Question: I used 'Detail - Master Application' of Apple's example file.
I edited its 'Main-iPhone.storyboard'like this image.

And happened this error to my application.
'''
2013-12-14 15:13:12.960 IFST[2448:70b] -[UITabBarController topViewController]: unrecognized selector sent to instance 0x8a6c290
2013-12-14 15:13:12.963 IFST[2448:70b] *** Terminating app due to uncaught exception 'NSInvalidArgumentException', reason: '-[UITabBarController topViewController]: unrecognized selector sent to instance 0x8a6c290'
*** First throw call stack:
(
0 CoreFoundation 0x01aa15e4 __exceptionPreprocess + 180
1 libobjc.A.dylib 0x018248b6 objc_exception_throw + 44
2 CoreFoundation 0x01b3e903 -[NSObject(NSObject) doesNotRecognizeSelector:] + 275
3 CoreFoundation 0x01a9190b ___forwarding___ + 1019
4 CoreFoundation 0x01a914ee _CF_forwarding_prep_0 + 14
5 IFST 0x00004d40 -[AppDelegate application:didFinishLaunchingWithOptions:] + 848
6 UIKit 0x0058c355 -[UIApplication _handleDelegateCallbacksWithOptions:isSuspended:restoreState:] + 309
7 UIKit 0x0058cb95 -[UIApplication _callInitializationDelegatesForURL:payload:suspended:] + 1536
8 UIKit 0x005913a8 -[UIApplication _runWithURL:payload:launchOrientation:statusBarStyle:statusBarHidden:] + 824
9 UIKit 0x005a587c -[UIApplication handleEvent:withNewEvent:] + 3447
10 UIKit 0x005a5de9 -[UIApplication sendEvent:] + 85
11 UIKit 0x00593025 _UIApplicationHandleEvent + 736
12 GraphicsServices 0x039042f6 _PurpleEventCallback + 776
13 GraphicsServices 0x03903e01 PurpleEventCallback + 46
14 CoreFoundation 0x01a1cd65 __CFRUNLOOP_IS_CALLING_OUT_TO_A_SOURCE1_PERFORM_FUNCTION__ + 53
15 CoreFoundation 0x01a1ca9b __CFRunLoopDoSource1 + 523
16 CoreFoundation 0x01a4777c __CFRunLoopRun + 2156
17 CoreFoundation 0x01a46ac3 CFRunLoopRunSpecific + 467
18 CoreFoundation 0x01a468db CFRunLoopRunInMode + 123
19 UIKit 0x00590add -[UIApplication _run] + 840
20 UIKit 0x00592d3b UIApplicationMain + 1225
21 IFST 0x0000592d main + 141
22 libdyld.dylib 0x020df70d start + 1
)
libc++abi.dylib: terminating with uncaught exception of type NSException
(lldb)
'''
and SIGABRT.
Why did happened it?
Please tell me.
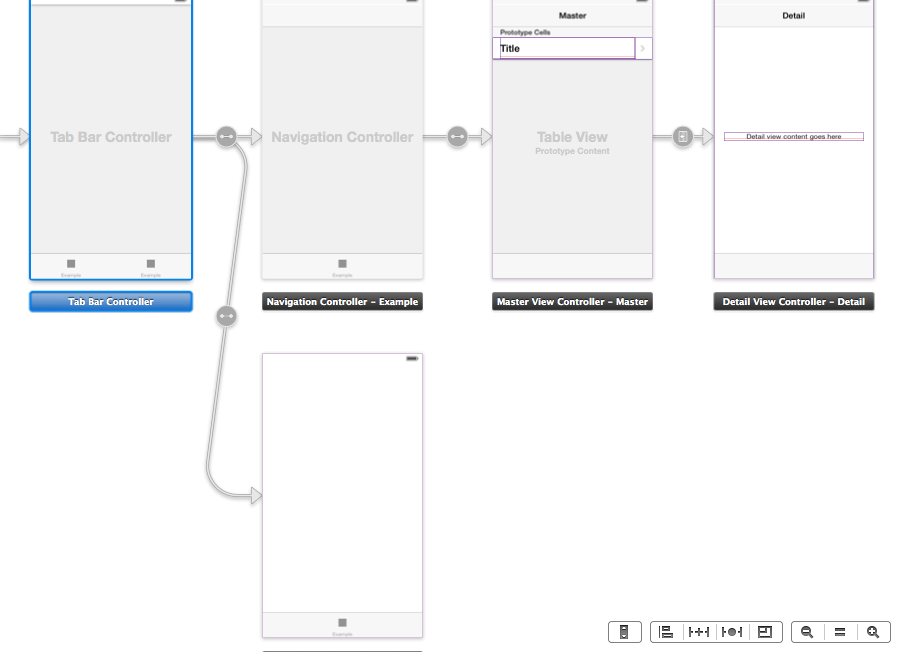
Answer: Your crash log gives you the answer:
'''
2013-12-14 15:13:12.963 IFST[2448:70b] *** Terminating app due to uncaught exception 'NSInvalidArgumentException', reason: '-[UITabBarController topViewController]: unrecognized selector sent to instance 0x8a6c290'
'''
Somewhere you're sending 'topViewController' to the tab bar controller. It's not a navigation controller, so this method is not appropriate. Maybe 'selectedViewController' is the one you're looking for.